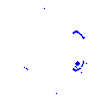
Particle: proton